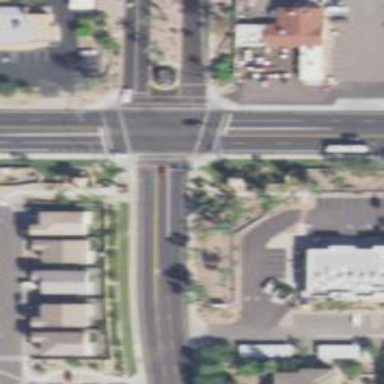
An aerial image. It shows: Solid stop line on the road.